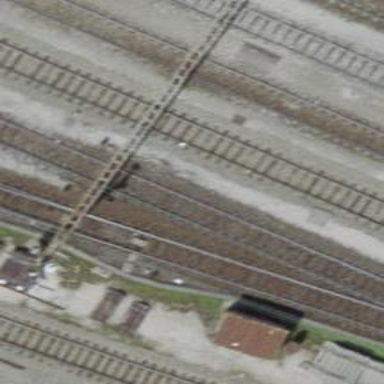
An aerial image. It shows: Railway yard with single rail track. The electrified track has contact line for power supply.